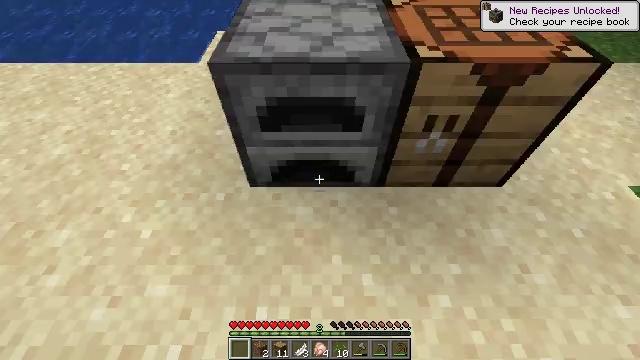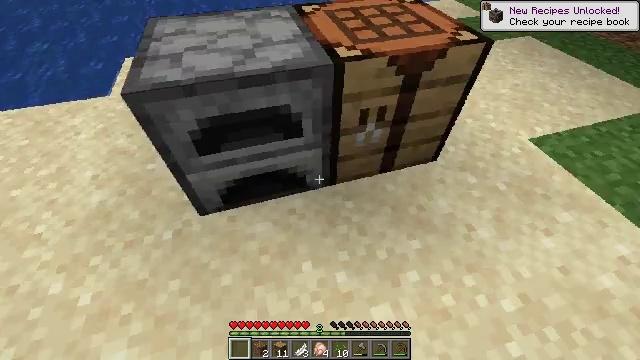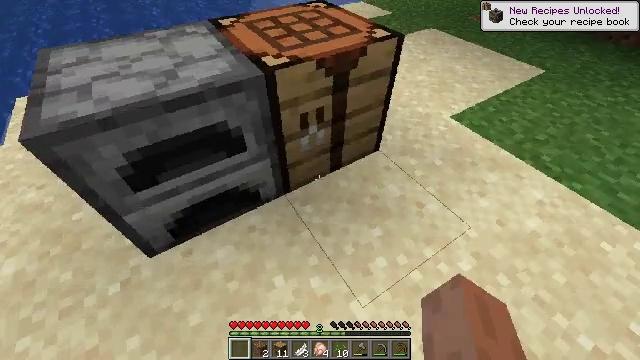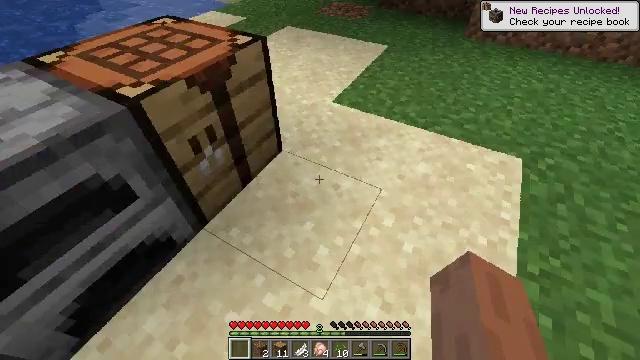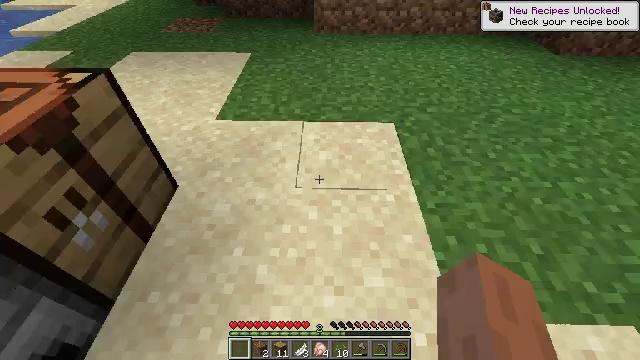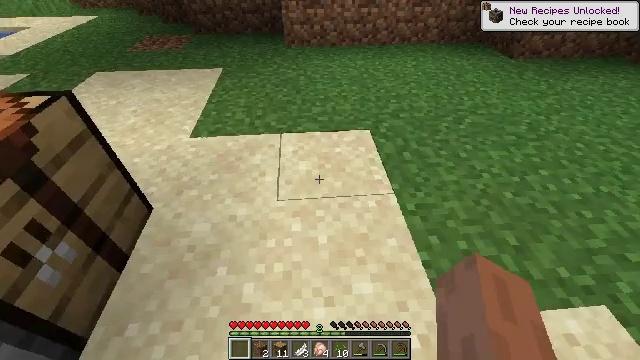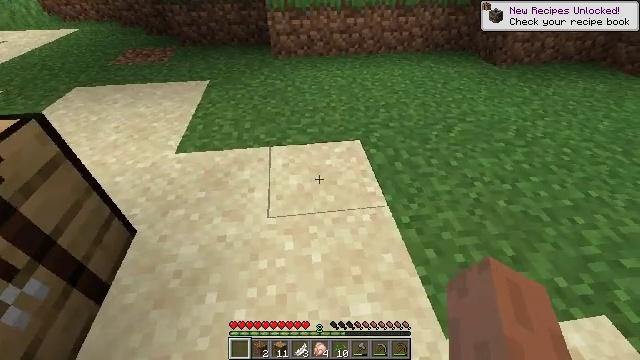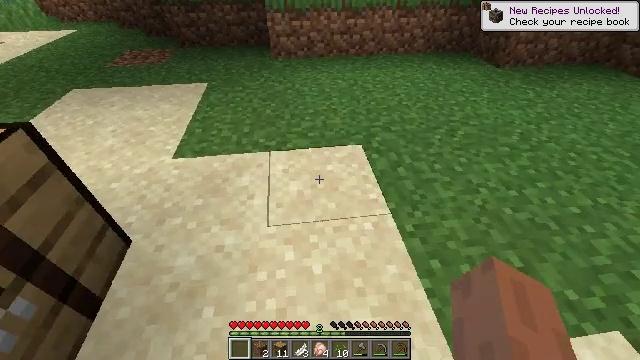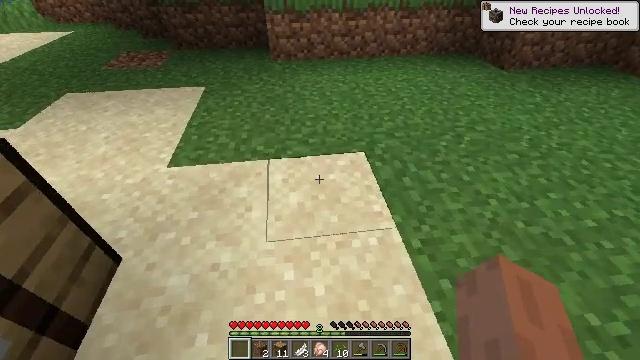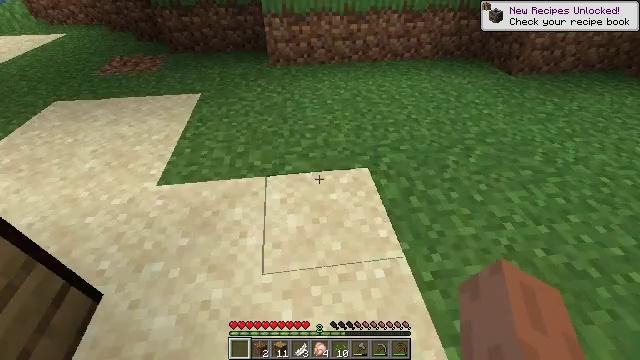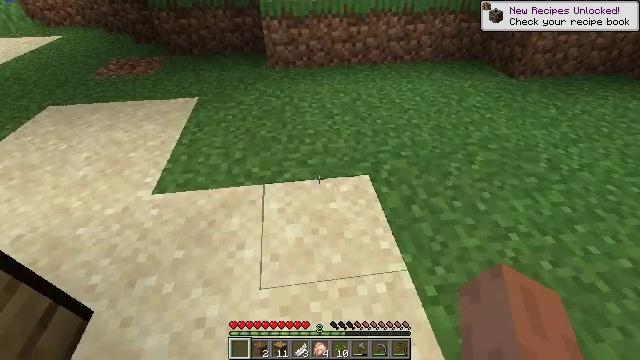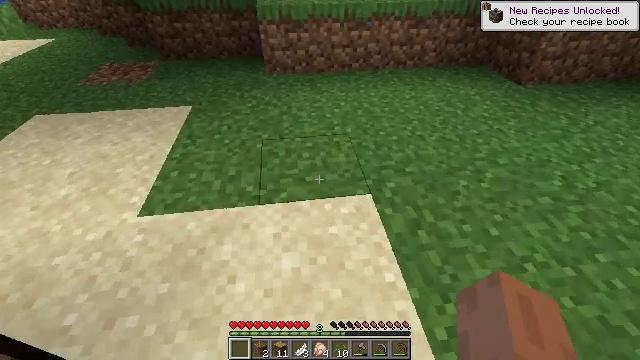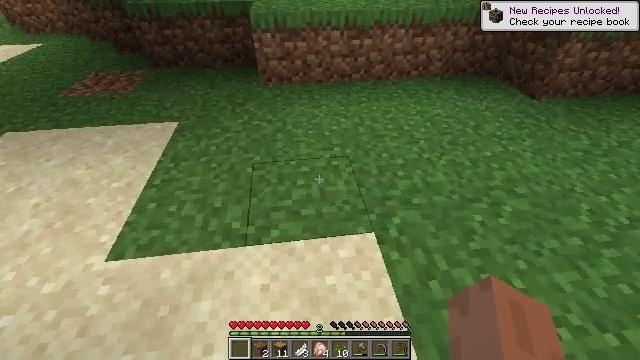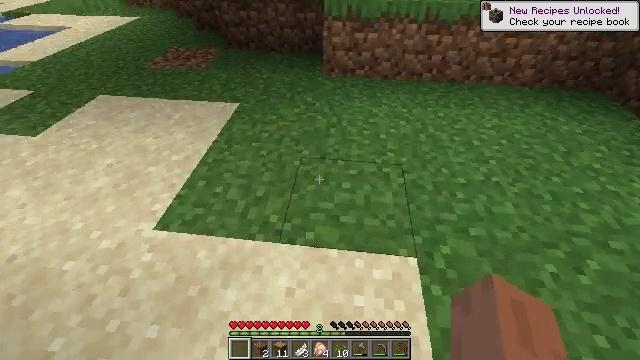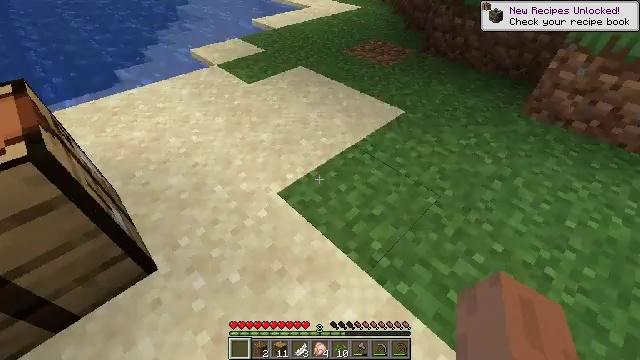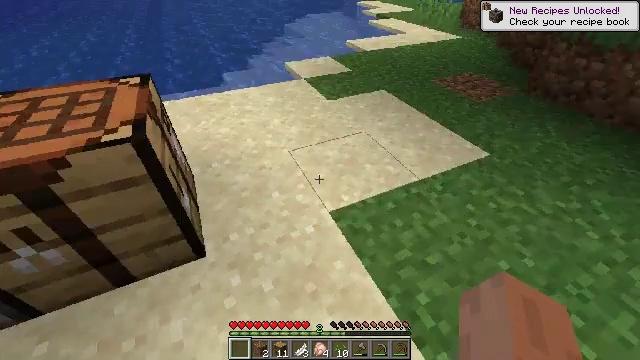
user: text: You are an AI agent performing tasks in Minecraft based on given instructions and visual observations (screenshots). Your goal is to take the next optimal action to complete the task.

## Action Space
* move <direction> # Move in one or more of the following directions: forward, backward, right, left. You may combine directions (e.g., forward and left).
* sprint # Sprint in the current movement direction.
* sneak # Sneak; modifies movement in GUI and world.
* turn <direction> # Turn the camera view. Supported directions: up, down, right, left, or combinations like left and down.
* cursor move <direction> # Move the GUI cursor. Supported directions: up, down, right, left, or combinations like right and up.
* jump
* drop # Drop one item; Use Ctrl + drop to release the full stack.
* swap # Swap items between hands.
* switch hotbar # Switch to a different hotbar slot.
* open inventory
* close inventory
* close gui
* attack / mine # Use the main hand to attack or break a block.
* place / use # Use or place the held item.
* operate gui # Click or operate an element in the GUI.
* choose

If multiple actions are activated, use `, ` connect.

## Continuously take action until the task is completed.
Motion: motion action
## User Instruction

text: Make a stone shovel using sticks and cobblestone.
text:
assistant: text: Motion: turn right and up
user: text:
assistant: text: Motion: turn right and up
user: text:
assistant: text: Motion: turn right
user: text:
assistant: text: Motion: turn right and up
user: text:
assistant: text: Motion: turn right and up
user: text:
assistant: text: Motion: move forward, turn right and up
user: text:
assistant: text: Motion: move forward
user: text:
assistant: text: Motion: move forward
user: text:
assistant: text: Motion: move forward
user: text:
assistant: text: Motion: move forward
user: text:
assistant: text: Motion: move forward
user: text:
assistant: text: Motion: move forward
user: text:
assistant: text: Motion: move forward, turn left and down
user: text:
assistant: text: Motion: move forward, turn left
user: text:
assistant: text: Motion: turn left and up
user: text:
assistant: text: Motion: move forward, turn left and up
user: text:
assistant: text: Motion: move forward, turn left and up
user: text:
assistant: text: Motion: move forward, turn left
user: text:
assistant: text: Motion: move forward
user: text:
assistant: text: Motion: move forward
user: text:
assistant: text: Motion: move forward, turn down
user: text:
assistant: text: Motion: turn down
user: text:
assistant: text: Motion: turn down
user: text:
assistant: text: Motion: turn left and down, use / place
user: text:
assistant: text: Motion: use / place
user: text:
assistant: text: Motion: no_op
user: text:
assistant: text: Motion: no_op
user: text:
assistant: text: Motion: no_op
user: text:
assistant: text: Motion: open gui
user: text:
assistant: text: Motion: no_op